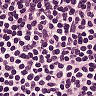
Metastatic tissue present: no